Question: My graph is a tree structure with root and end nodes, and a line of nodes between them with '[:NEXT]->' relationships from one to the next. Some nodes along that path also have '[:BRANCH]->' relationships to other root nodes, and through them to other lines of nodes.
What Cypher query will return an ordered list of the nodes on the path from beginning to end, with any 'BRANCH' relationships being included with the records for the nodes that have them?
It's not a technical diagram, but the basic structure looks like this:

with each node depicted as a black circle. In this case, I would would want every node depicted here.
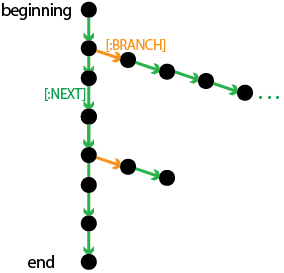
Answer: How about
'''
MATCH p=(root)-[:NEXT*0..]->(leaf)
OPTIONAL MATCH (leaf)-[:BRANCH]->(branched)
RETURN leaf, branched, length(p) as l
ORDER BY l ASC
'''
see also this graph-gist: <URL>